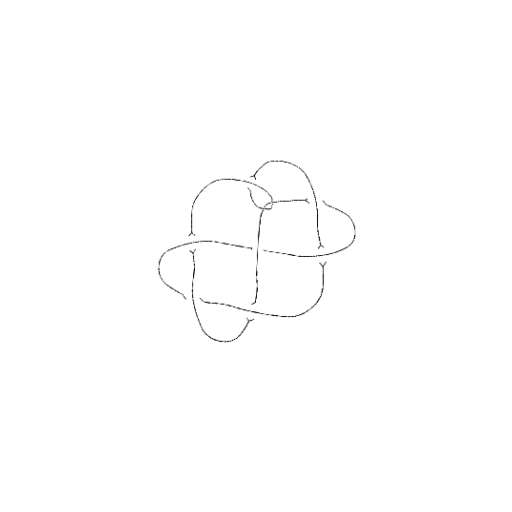
Crossing number: 9